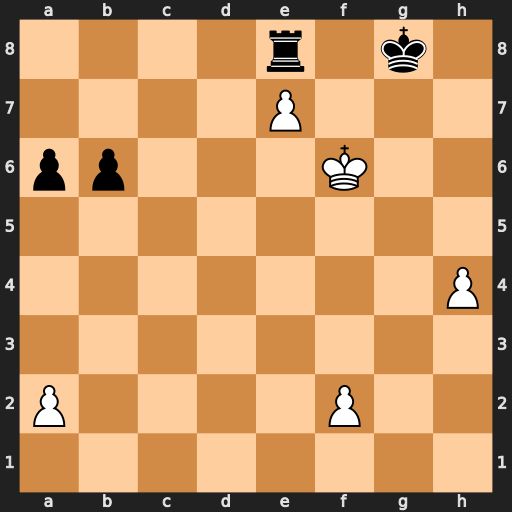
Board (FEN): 4r1k1/4P3/pp3K2/8/7P/8/P4P2/8
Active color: w
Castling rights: -
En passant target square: -
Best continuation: f4 b5 f5